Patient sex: M
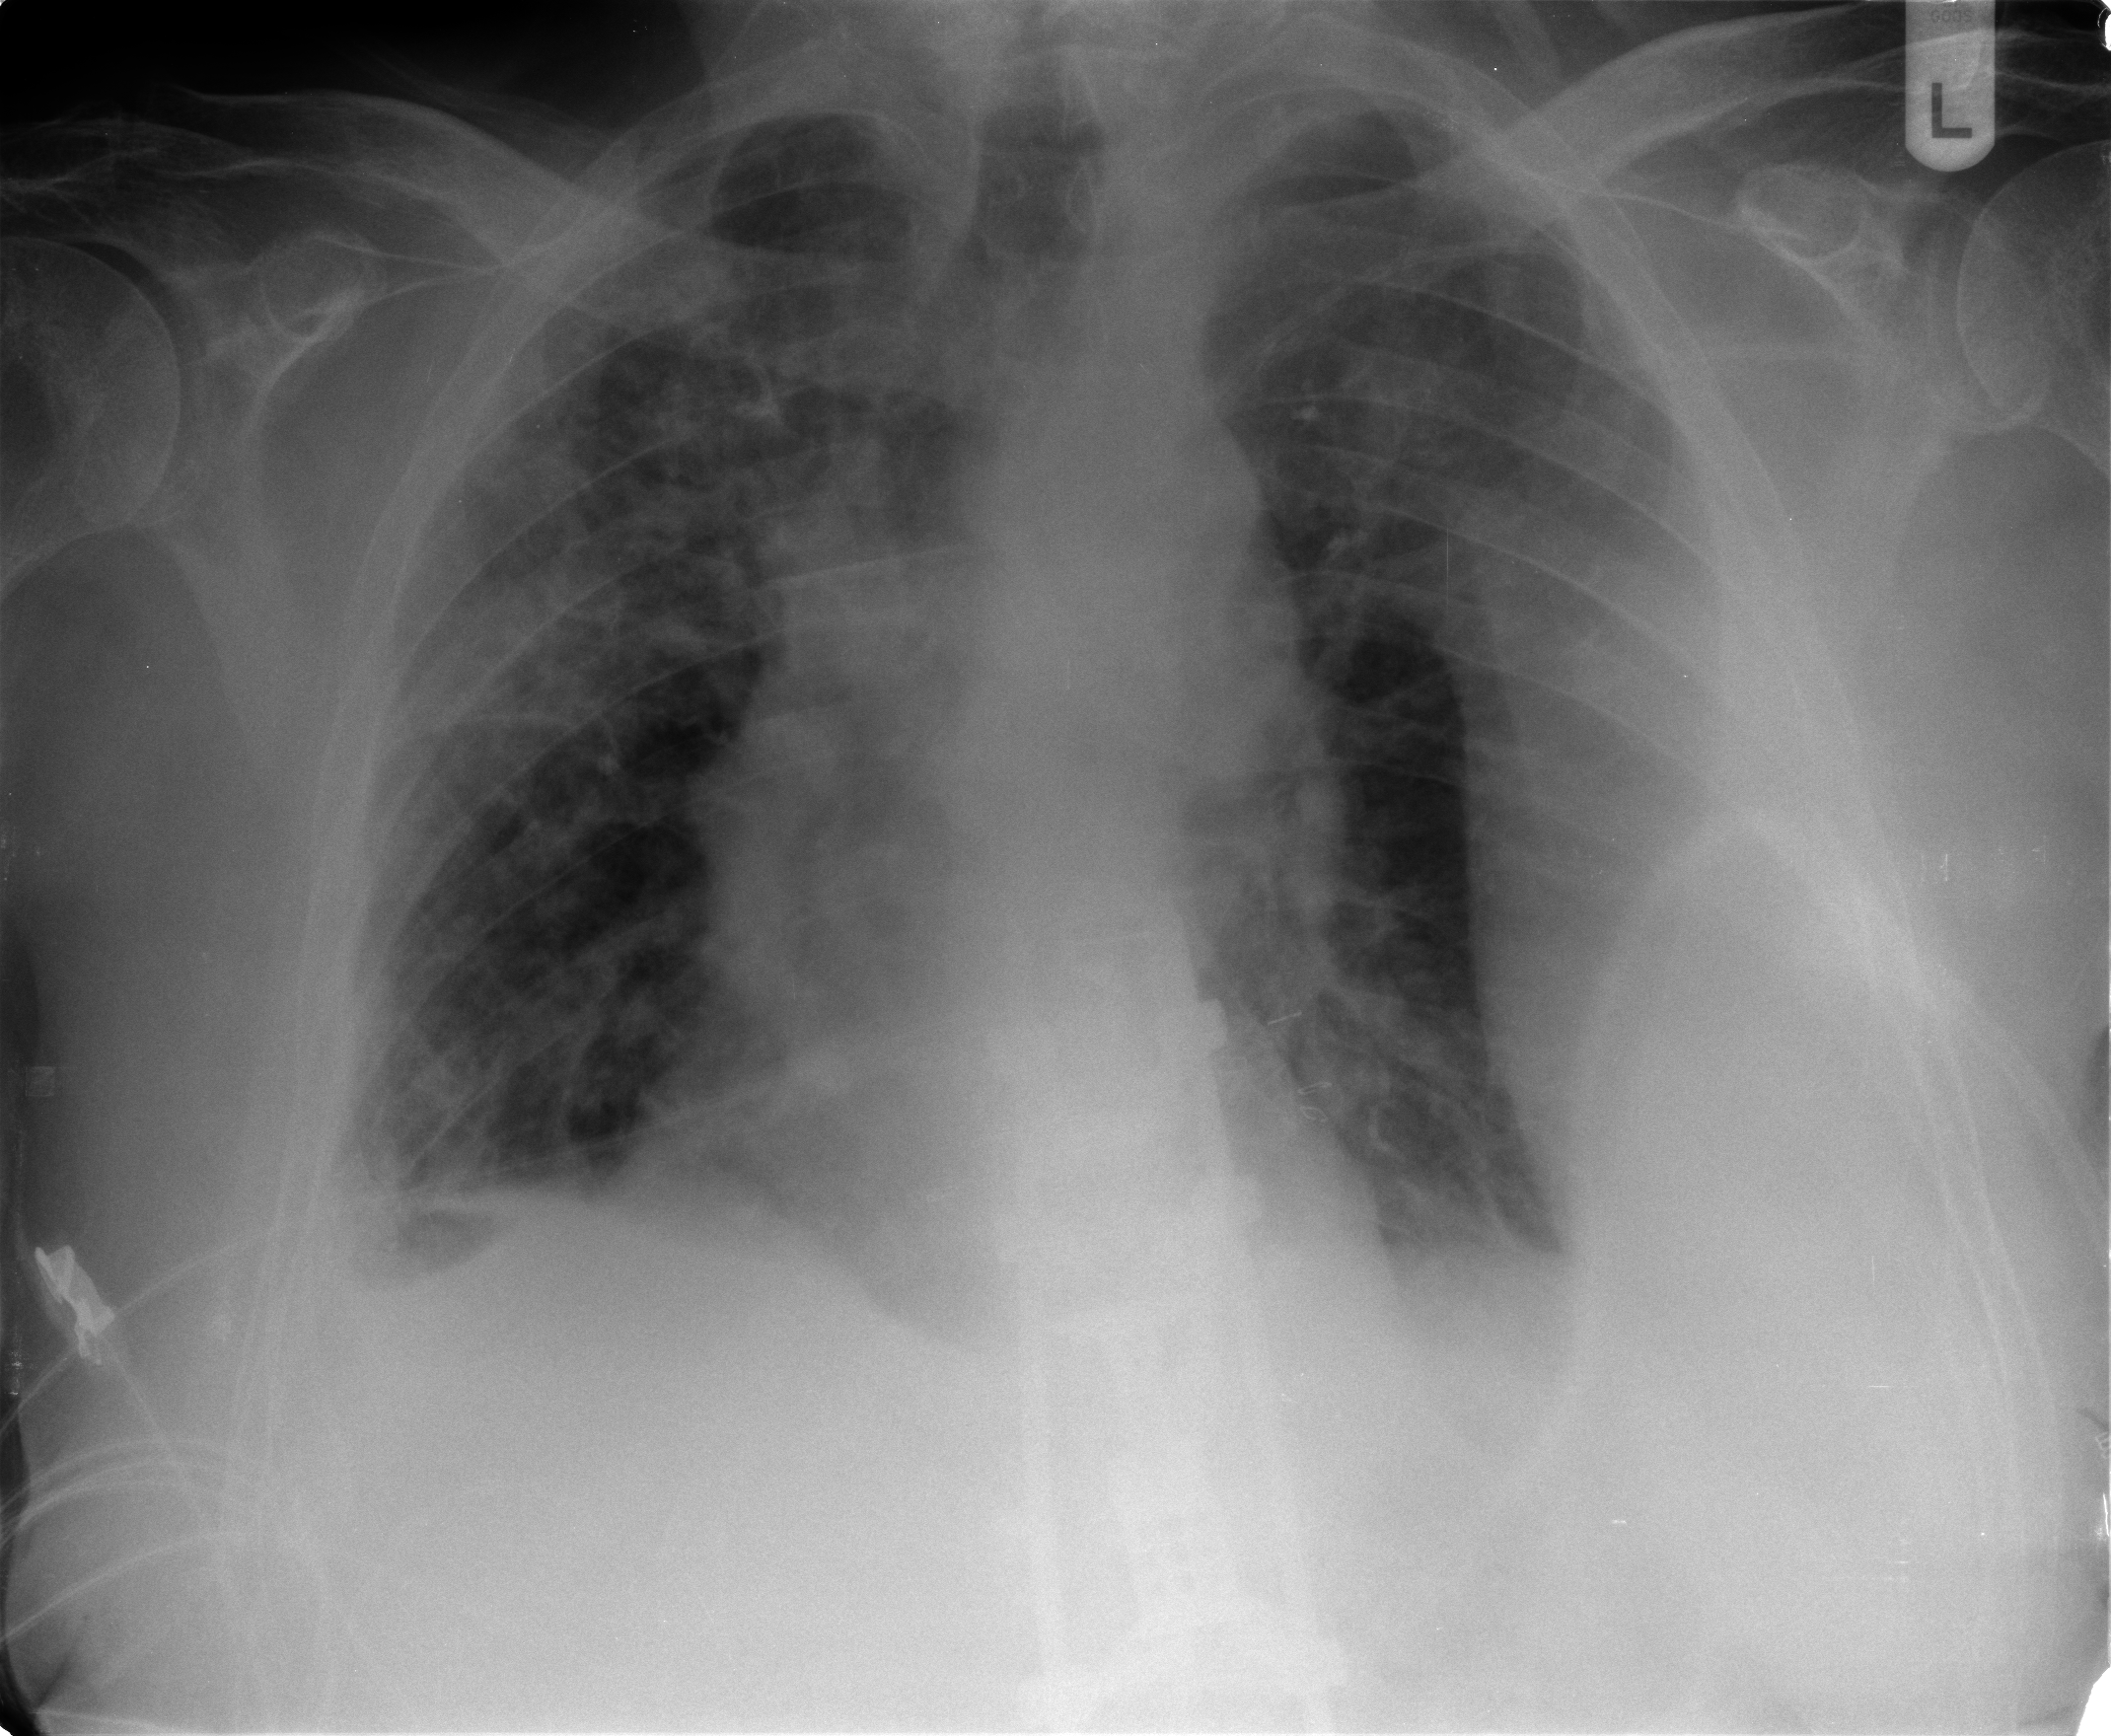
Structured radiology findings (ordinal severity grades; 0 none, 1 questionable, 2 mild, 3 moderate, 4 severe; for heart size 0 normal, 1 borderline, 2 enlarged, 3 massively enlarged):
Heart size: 2
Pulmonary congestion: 2
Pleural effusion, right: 1
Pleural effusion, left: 3
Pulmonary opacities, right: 3
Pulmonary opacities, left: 2
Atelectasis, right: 3
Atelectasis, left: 3